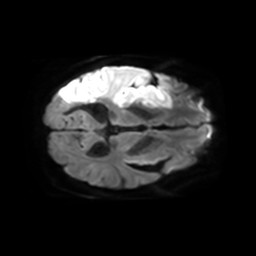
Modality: TRACE
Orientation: axial
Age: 73
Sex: female
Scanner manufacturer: philips
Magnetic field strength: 3 T
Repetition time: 3.339 s
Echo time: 0.076 s